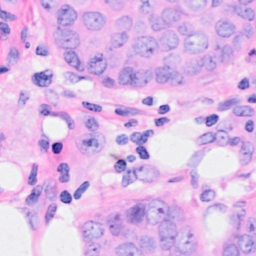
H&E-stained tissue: Breast